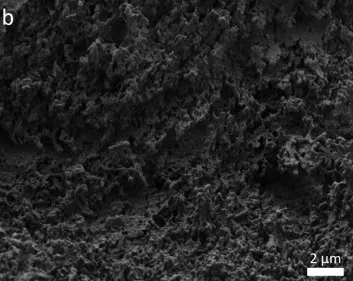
SEM micrographs of a femtosecond laser-processed surface on a LT-section. Larger magnification of the laser incised surface.
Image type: pathology (h&e)